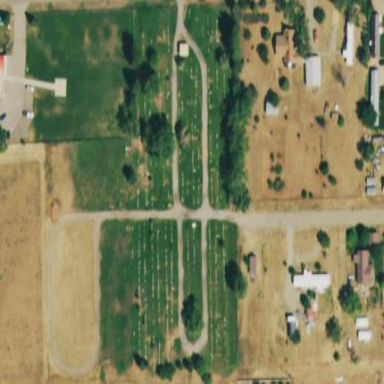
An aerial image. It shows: Cemetery.